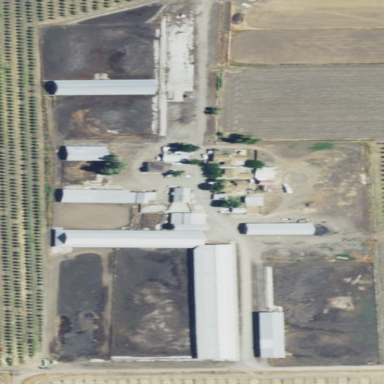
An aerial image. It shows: Farmyard area.